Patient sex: M
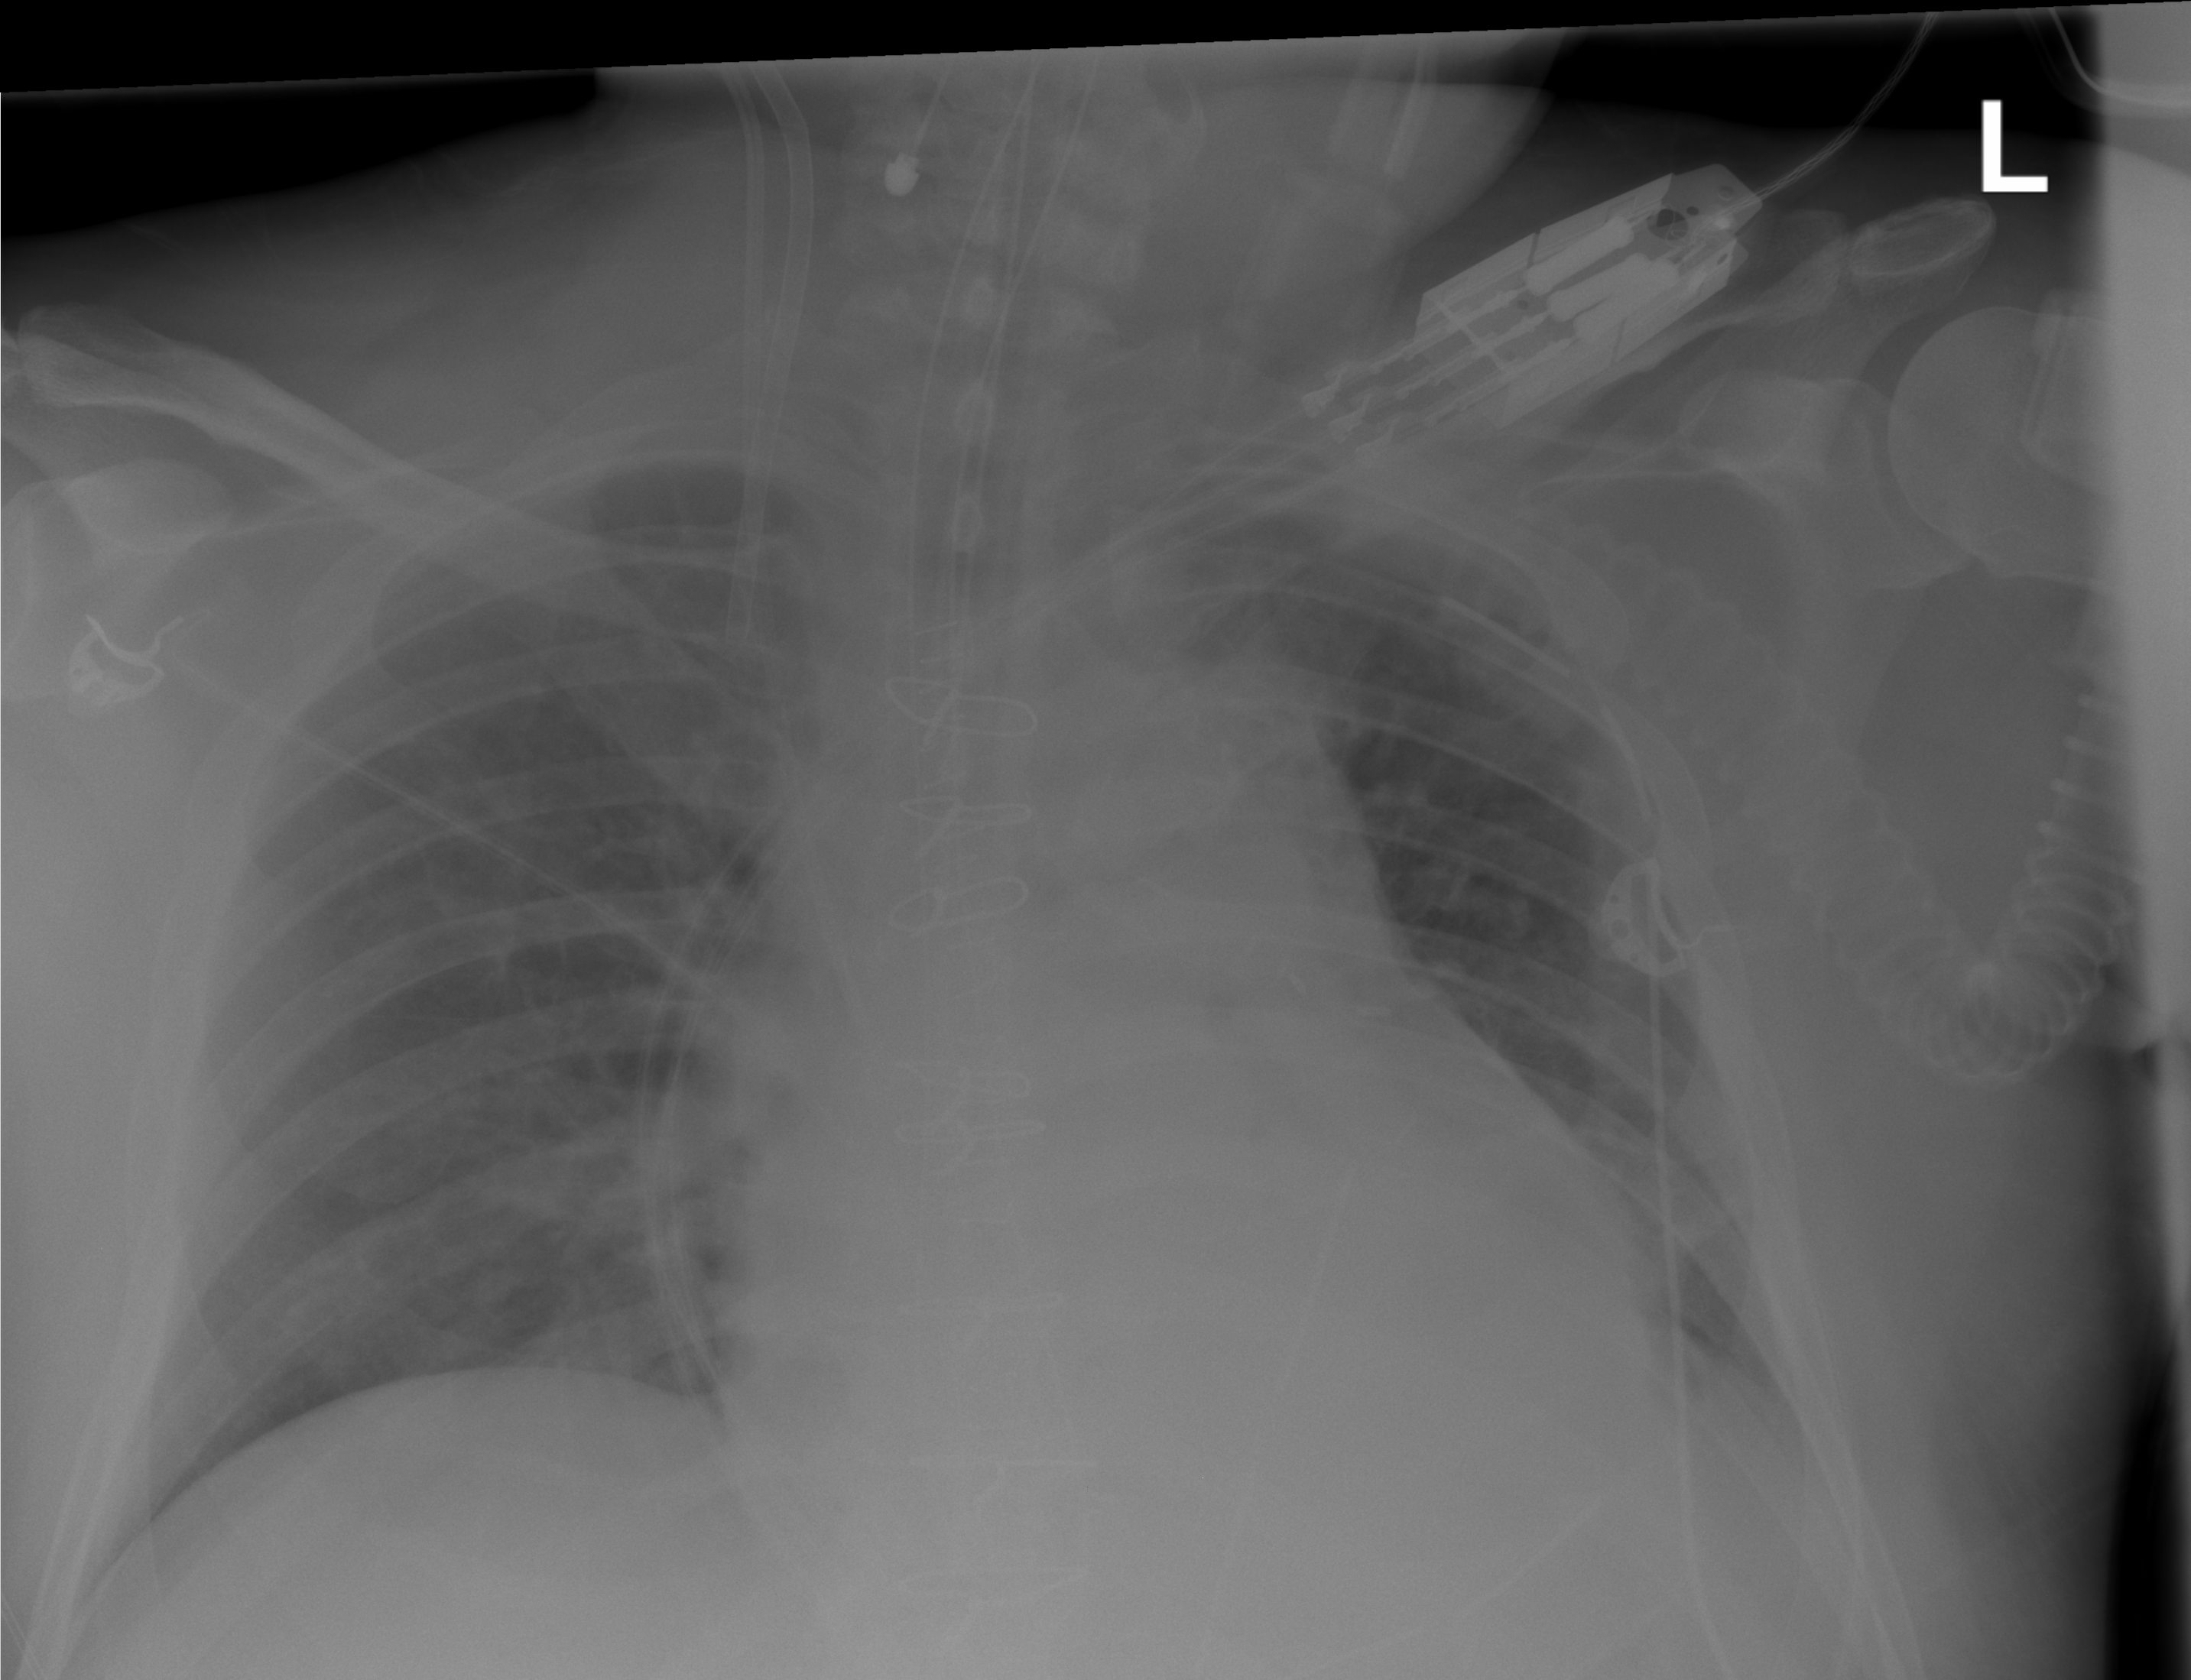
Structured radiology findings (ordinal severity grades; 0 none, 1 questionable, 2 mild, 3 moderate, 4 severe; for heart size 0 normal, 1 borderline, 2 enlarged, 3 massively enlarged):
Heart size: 2
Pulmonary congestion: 0
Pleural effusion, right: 0
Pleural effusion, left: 0
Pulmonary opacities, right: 0
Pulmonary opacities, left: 0
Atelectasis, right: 2
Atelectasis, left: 2